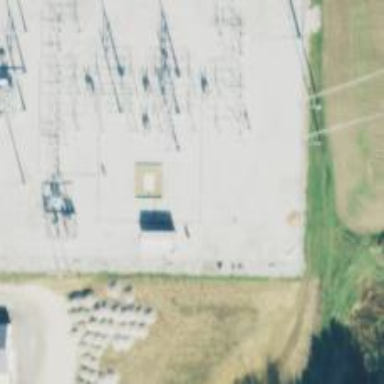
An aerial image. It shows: Switch for power supply.